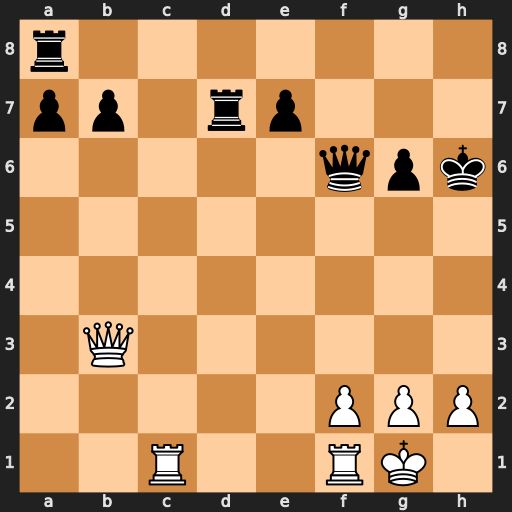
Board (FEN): r7/pp1rp3/5qpk/8/8/1Q6/5PPP/2R2RK1
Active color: w
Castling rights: -
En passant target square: -
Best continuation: Qh3+ Kg7 Qxd7